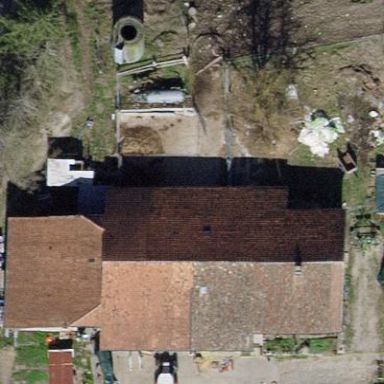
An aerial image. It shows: Building with tiled roof.